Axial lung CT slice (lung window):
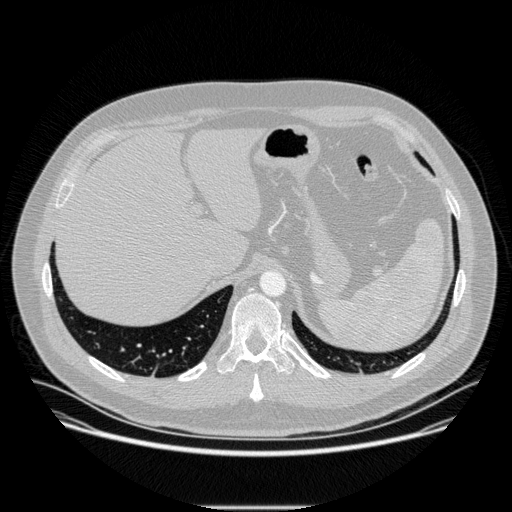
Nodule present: no